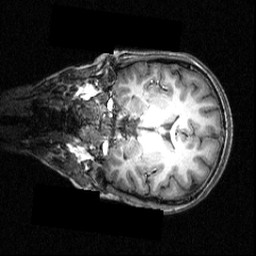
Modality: T1w
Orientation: coronal
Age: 19
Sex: female
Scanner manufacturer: siemens
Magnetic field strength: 3.951 T
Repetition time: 1.5 s
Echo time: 0.00335 s